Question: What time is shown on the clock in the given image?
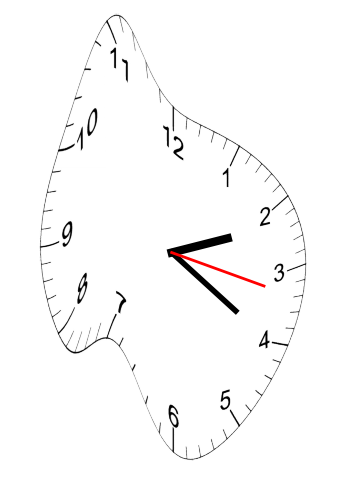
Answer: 02:20:17